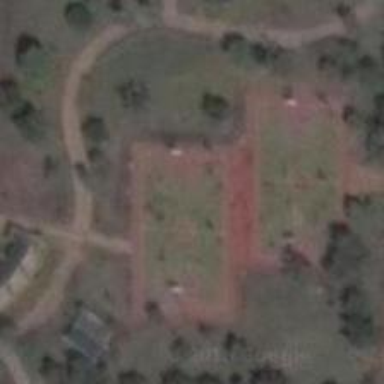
Two courts are rimmed in a green land by a curved road .